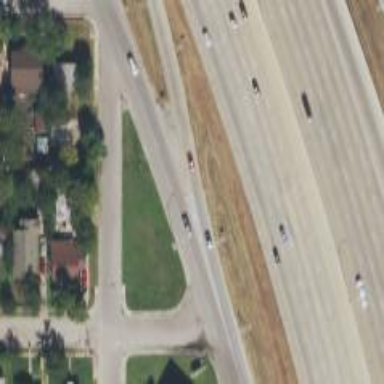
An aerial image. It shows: Secondary road with asphalt surface and frontage road.